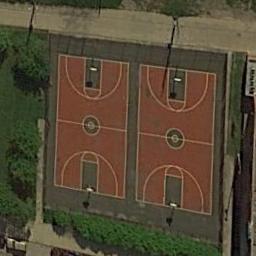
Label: basketball_court